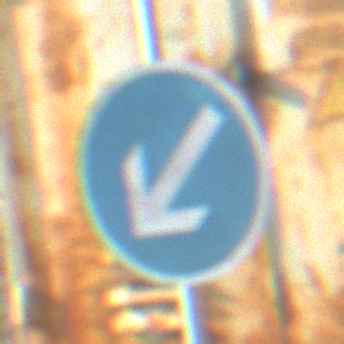
Verkehrszeichen: VorgeschriebeneVorbeifahrtLinks
Umgebung: Outdoor, Suburban
Tageszeit: MorningAfternoon
Wetter: Clear
Licht: Natural
Jahreszeit: NotSpecified
Kontrast: HighContrast